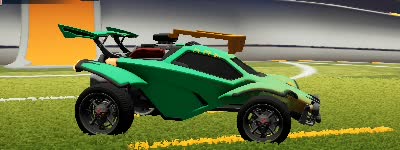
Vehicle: octane